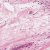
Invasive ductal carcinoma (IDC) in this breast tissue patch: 1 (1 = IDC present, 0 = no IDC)